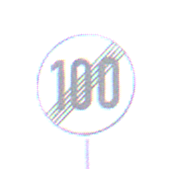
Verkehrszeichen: EndeGeschwindigkeit100
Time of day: MorningAfternoon
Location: Outdoor (Suburban)
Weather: PartlyCloudy
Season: NotSpecified
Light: Natural